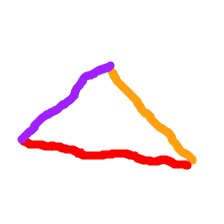
Shape: triangle